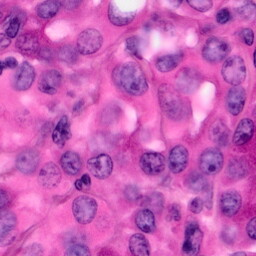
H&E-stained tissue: Pancreatic